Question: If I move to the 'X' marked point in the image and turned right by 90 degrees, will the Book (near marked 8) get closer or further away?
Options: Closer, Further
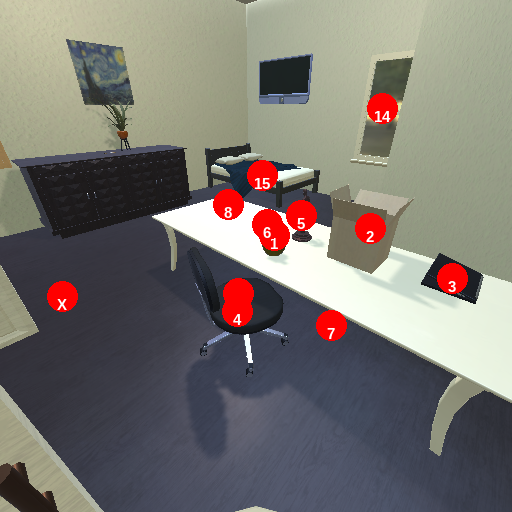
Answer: Closer